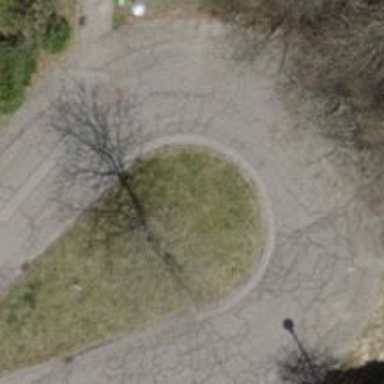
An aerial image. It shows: Turning loop on the road.